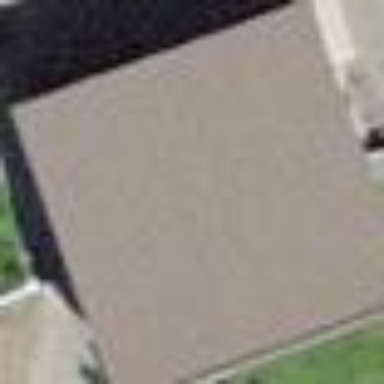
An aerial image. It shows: Garage building.